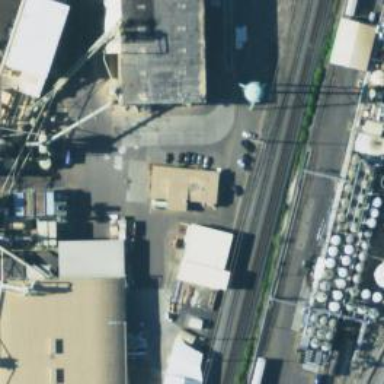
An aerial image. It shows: Railway siding with rails.